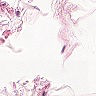
Metastatic tissue present: no